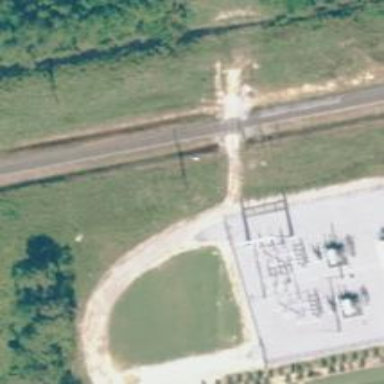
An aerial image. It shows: H-frame designed tower for power lines.